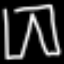
Label: pants